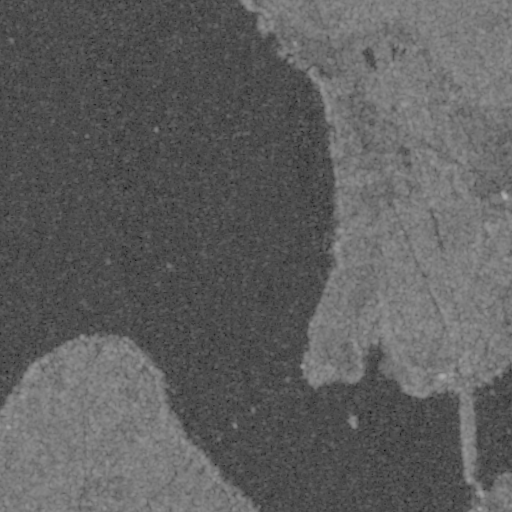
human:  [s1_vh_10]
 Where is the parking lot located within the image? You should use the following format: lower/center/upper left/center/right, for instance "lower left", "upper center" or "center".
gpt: The parking lot is located in the lower right of the image.
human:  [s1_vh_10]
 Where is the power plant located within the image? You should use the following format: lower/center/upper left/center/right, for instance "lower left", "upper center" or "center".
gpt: The power plant is located in the lower right of the image.
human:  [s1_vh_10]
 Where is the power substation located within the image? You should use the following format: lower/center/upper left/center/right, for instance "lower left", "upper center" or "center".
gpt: The power substation is located in the lower right of the image.
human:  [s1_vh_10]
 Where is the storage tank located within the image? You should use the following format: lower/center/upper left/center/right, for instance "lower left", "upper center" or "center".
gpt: The storage tank is located in the lower right of the image.
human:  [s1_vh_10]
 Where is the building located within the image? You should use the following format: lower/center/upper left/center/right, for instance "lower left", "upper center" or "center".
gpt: The building is located in the lower right of the image.
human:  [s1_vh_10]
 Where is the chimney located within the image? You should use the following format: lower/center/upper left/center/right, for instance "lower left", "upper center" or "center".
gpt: The chimney is located in the lower right of the image.
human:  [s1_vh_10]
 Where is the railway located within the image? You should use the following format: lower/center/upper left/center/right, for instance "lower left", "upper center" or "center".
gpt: The railway is located in the right of the image.
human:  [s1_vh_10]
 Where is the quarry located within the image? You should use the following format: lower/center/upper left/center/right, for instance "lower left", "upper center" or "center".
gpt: There is no quarry in the image.

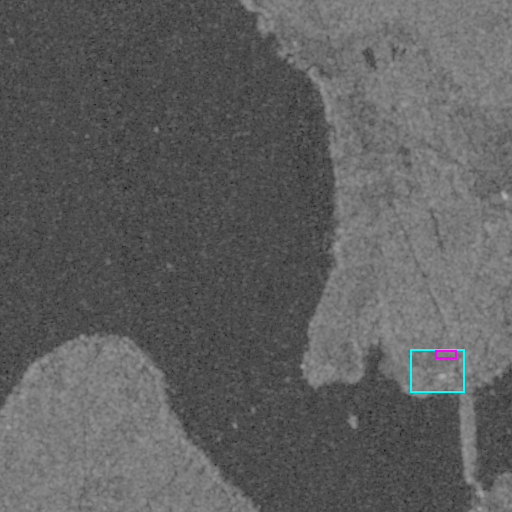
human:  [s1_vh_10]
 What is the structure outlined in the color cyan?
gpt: The structure outlined in cyan is a power plant.
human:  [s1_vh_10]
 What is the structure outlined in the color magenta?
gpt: The structure outlined in magenta is a power substation.
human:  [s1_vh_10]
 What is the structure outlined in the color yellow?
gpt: There is no yellow outline.